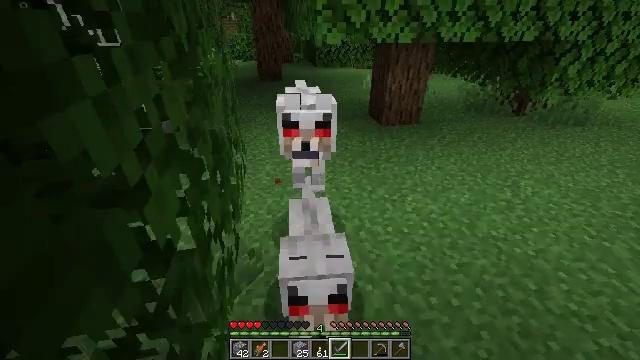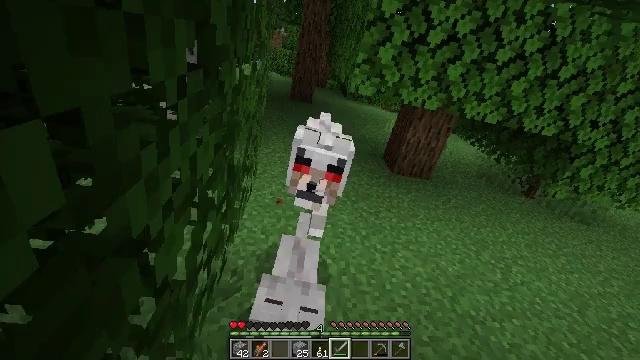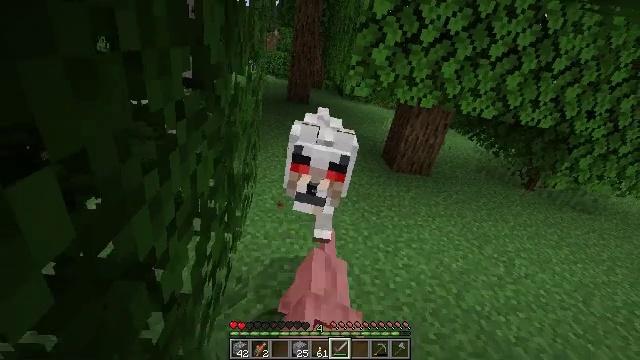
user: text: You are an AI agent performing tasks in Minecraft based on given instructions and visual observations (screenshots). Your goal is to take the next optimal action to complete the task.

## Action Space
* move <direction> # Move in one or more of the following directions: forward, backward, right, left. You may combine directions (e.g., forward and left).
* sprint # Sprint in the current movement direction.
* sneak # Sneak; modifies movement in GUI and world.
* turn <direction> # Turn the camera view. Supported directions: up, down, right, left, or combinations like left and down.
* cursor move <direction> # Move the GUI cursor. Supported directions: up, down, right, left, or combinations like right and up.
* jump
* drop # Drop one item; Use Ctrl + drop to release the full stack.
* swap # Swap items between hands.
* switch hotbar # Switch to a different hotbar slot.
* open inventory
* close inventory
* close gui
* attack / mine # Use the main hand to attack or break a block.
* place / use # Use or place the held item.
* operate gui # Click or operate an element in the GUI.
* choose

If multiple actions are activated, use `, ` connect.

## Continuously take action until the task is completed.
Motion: motion action
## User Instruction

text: Hunt wild animals.
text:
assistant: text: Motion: move back, turn left and up, jump
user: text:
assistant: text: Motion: move back, attack / mine, jump
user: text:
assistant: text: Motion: attack / mine, jump